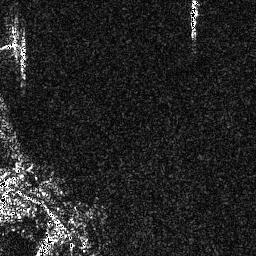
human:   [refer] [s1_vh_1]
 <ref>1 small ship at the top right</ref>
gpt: <box>[[73, 0, 76, 15, 0]]</box>